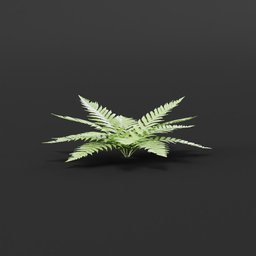
Label: nature